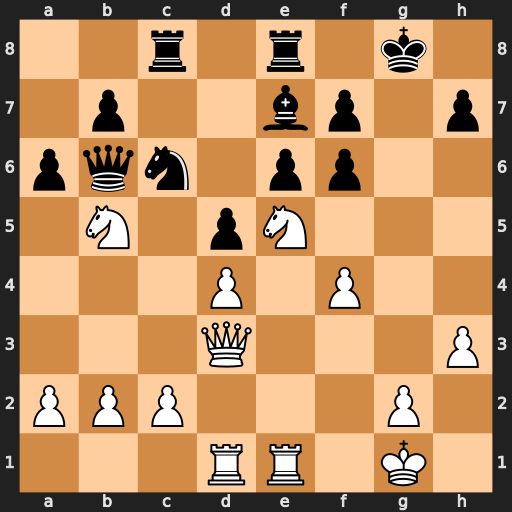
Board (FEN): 2r1r1k1/1p2bp1p/pqn1pp2/1N1pN3/3P1P2/3Q3P/PPP3P1/3RR1K1
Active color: w
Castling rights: -
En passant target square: -
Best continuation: Qg3+ Kf8 Nd7#